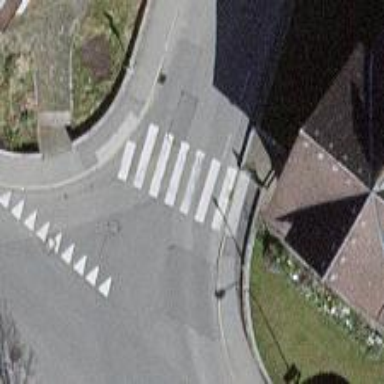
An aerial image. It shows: Uncontrolled zebra crossing with white markings.